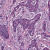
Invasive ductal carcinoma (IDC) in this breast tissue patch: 1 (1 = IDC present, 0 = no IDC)